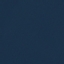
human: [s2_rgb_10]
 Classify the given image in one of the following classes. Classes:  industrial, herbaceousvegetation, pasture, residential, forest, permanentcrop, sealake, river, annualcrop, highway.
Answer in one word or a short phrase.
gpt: SeaLake